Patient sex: M
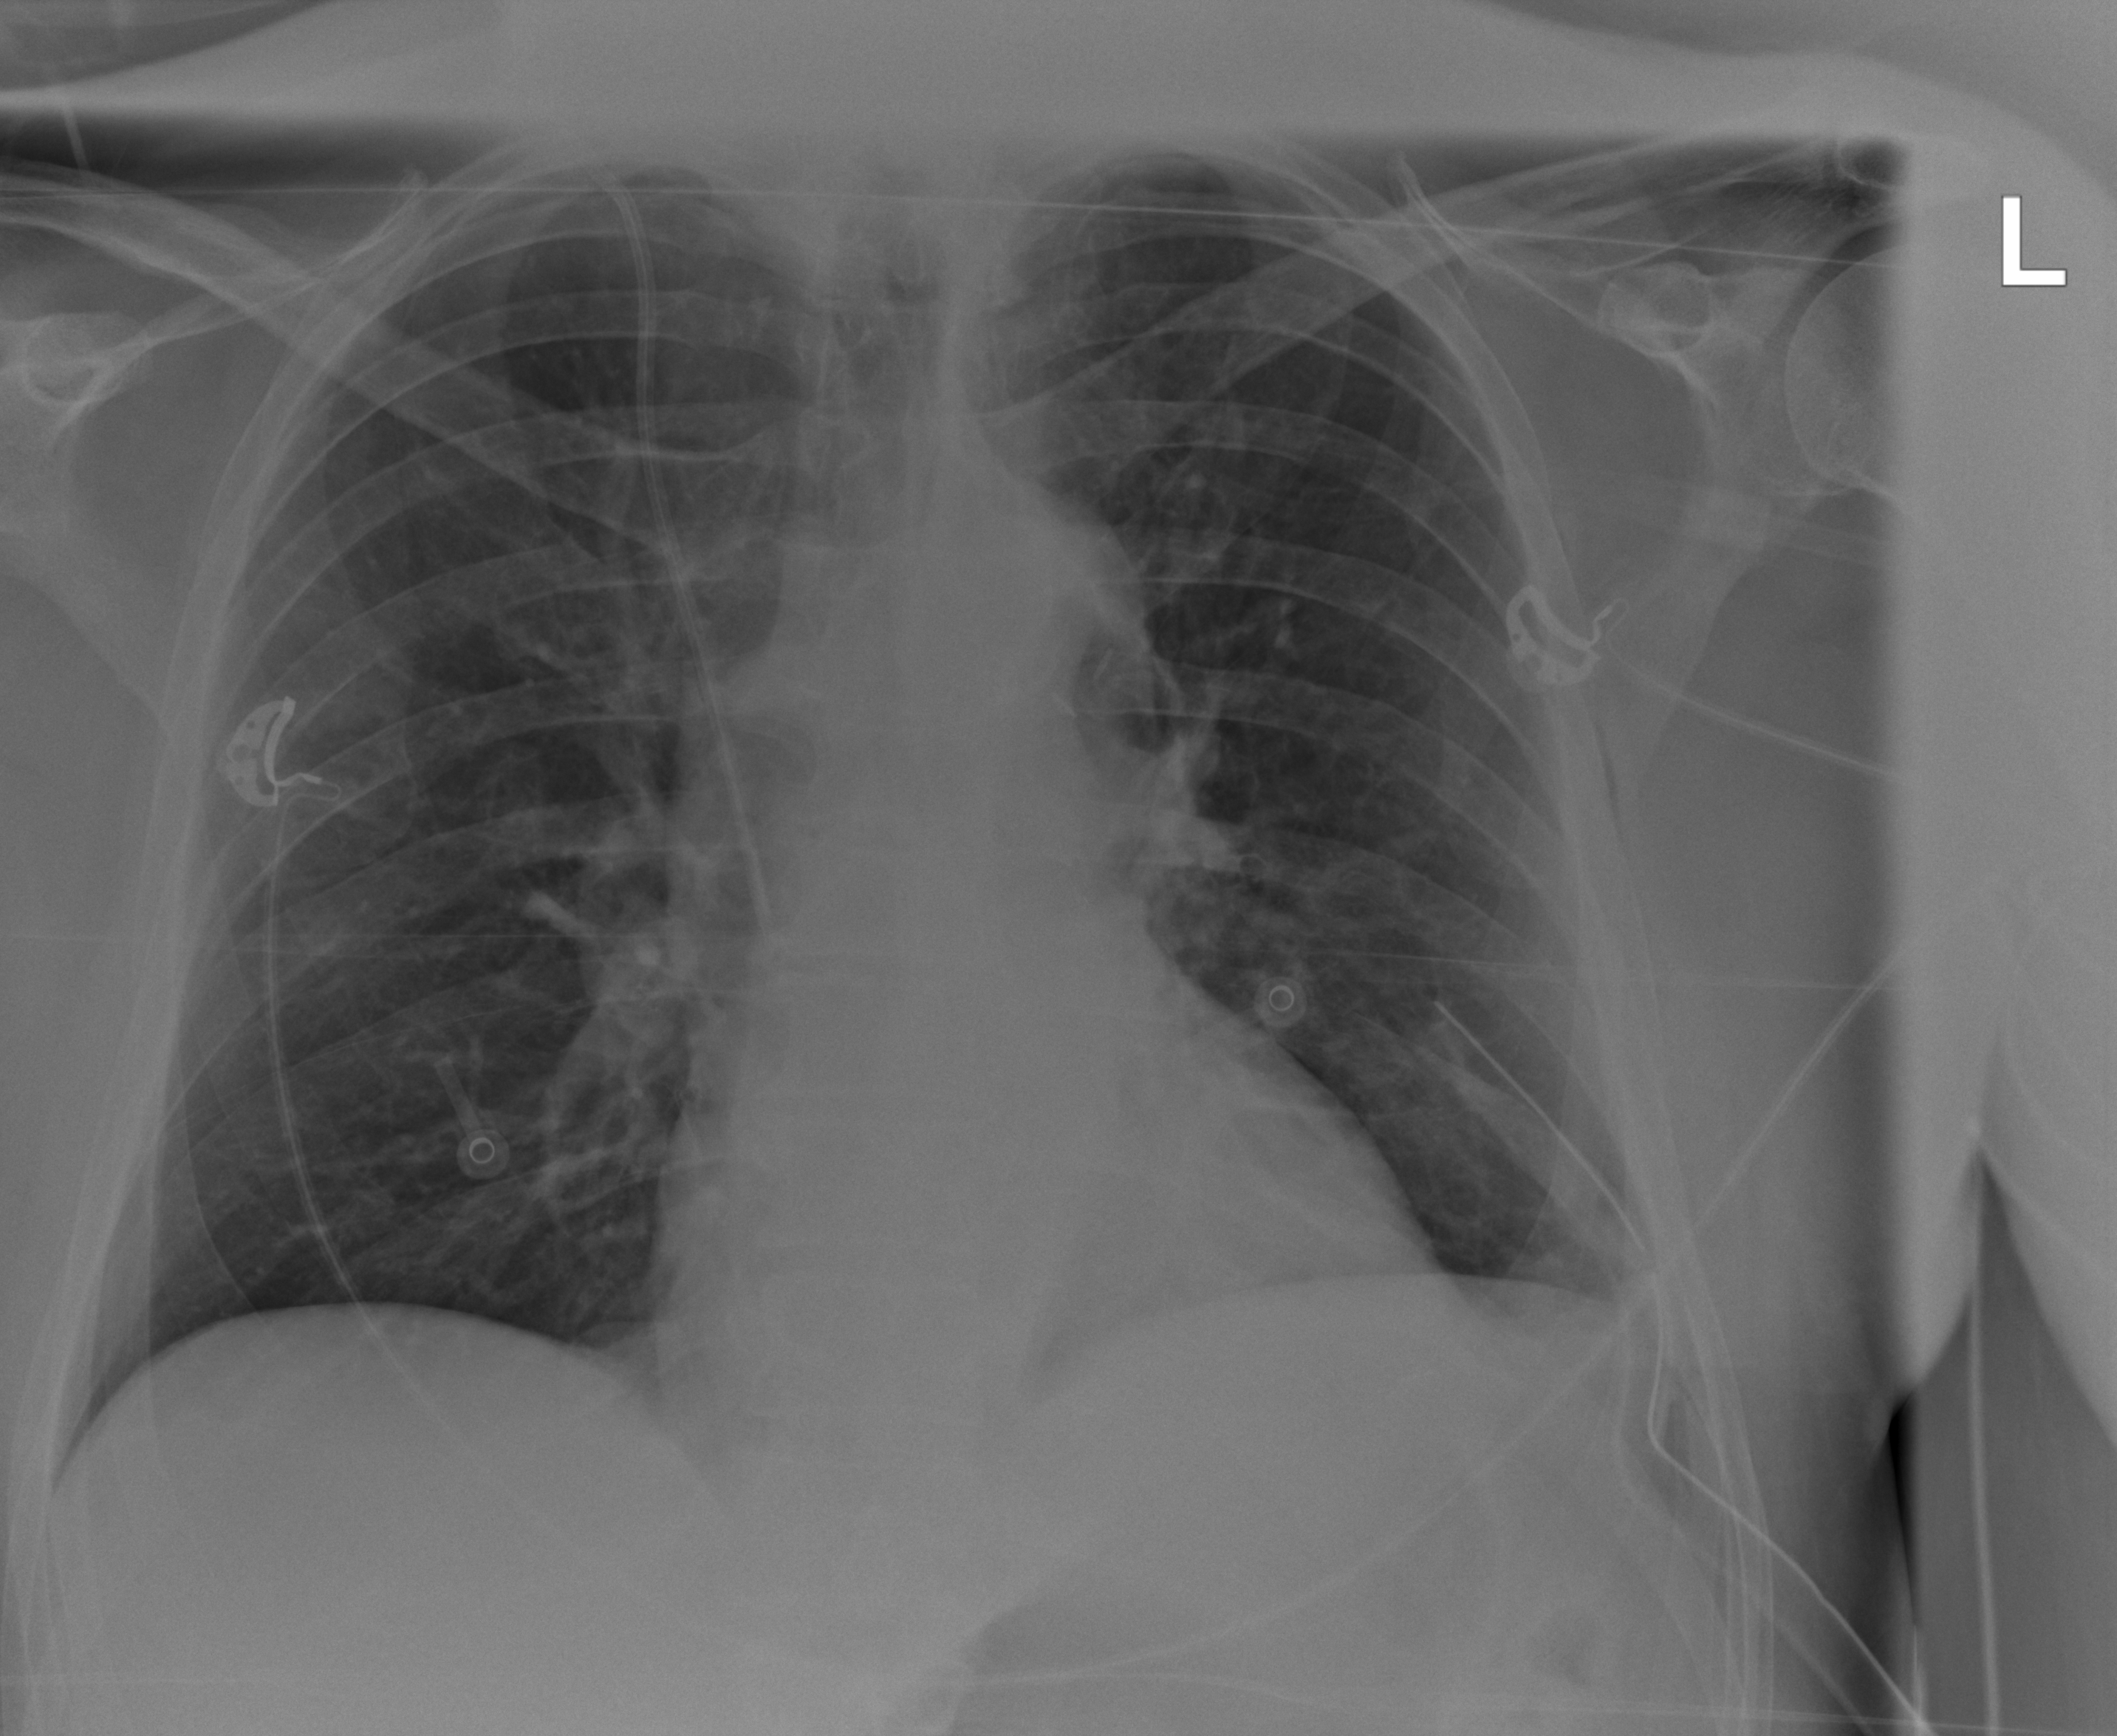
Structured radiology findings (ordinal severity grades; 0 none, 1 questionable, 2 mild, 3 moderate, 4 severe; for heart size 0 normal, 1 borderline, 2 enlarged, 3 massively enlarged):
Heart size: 0
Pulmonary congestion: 0
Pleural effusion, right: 0
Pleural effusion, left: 0
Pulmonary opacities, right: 0
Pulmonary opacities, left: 0
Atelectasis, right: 0
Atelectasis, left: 0